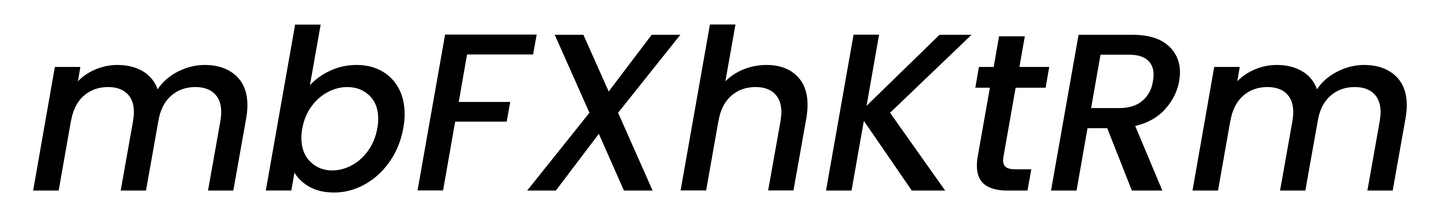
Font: Poppins-MediumItalic